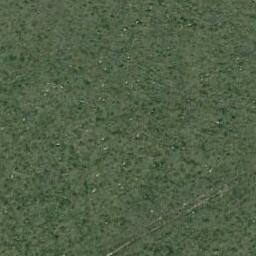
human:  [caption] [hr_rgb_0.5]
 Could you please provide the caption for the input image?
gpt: A large lush green meadow covered with green grass .

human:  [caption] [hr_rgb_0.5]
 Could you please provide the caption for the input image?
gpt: This meadow has dense lower grasses and some taller grasses and a trail is also on the meadow .

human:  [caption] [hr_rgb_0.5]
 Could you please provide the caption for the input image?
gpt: The entire image is dominated by grass .

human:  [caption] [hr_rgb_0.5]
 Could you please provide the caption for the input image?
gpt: There is no grass in some parts of the meadow .

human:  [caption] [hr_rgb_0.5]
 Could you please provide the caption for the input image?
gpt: There are many green bushes and white rocks on the green meadow .